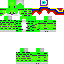
A female skeleton skin with green skin, wearing blonde helmet dressed in a green hoodie and black pants, featuring a closed mouth.